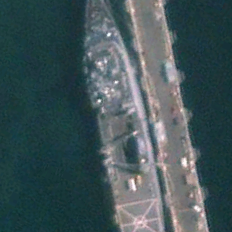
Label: combat